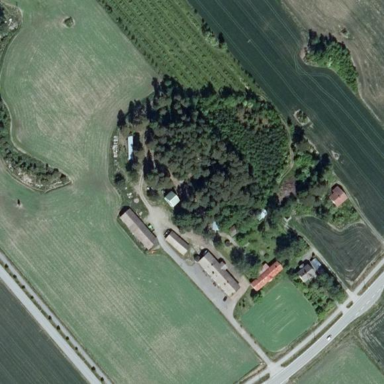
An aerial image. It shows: Farm with farmyard.